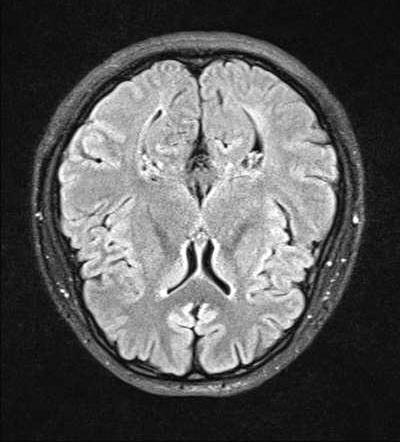
Label: notumor